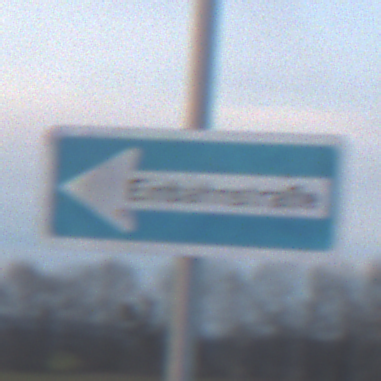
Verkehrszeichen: EinbahnstrasseLinksweisend
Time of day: SunriseSunset
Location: Outdoor (Nature)
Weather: PartlyCloudy
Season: NotSpecified
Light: Natural